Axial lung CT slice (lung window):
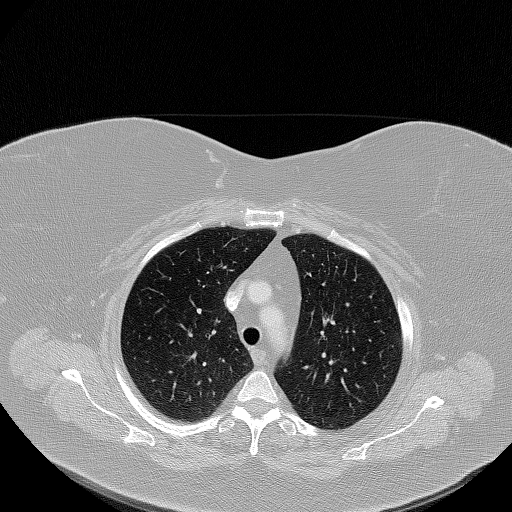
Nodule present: no